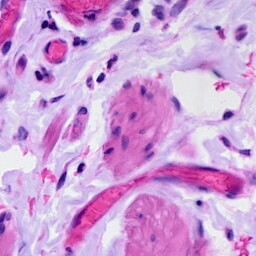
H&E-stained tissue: Ovarian